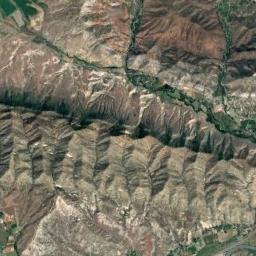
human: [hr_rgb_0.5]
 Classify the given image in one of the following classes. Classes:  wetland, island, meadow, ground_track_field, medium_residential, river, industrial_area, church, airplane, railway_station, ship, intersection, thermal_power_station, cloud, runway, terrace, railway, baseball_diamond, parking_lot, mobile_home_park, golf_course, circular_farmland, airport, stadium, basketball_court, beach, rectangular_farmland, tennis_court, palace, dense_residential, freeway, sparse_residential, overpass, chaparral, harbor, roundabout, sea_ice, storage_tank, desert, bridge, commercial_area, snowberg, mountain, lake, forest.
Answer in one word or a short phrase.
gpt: mountain